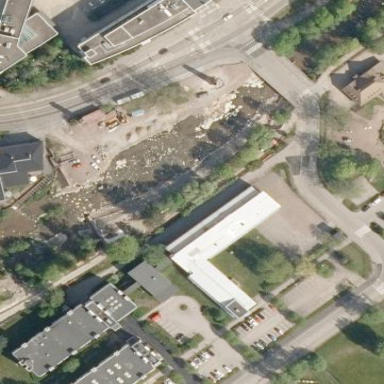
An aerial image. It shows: Commercial building.